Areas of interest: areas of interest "Wangjing Communication Building, Chaoyang District, Beijing"
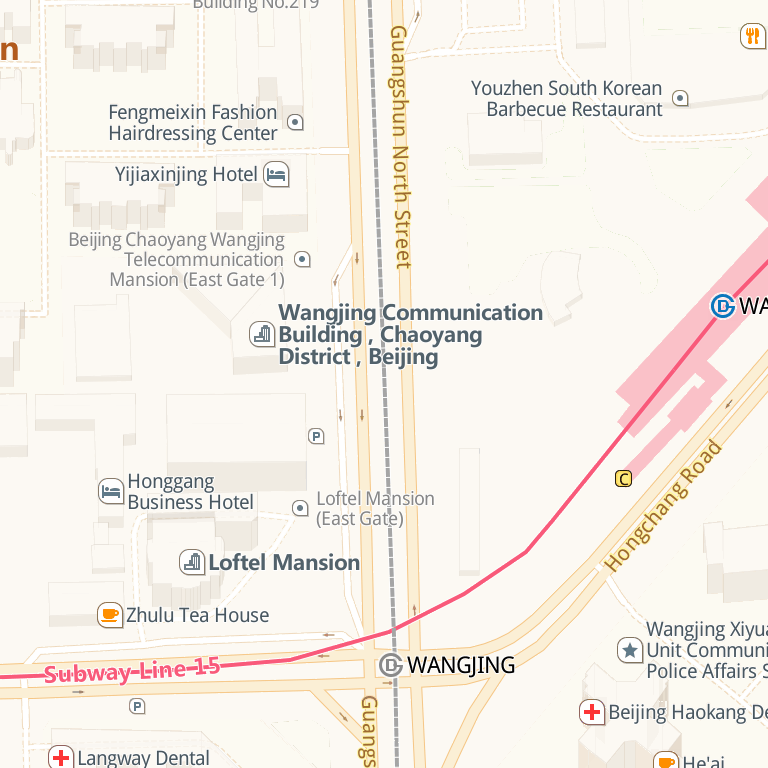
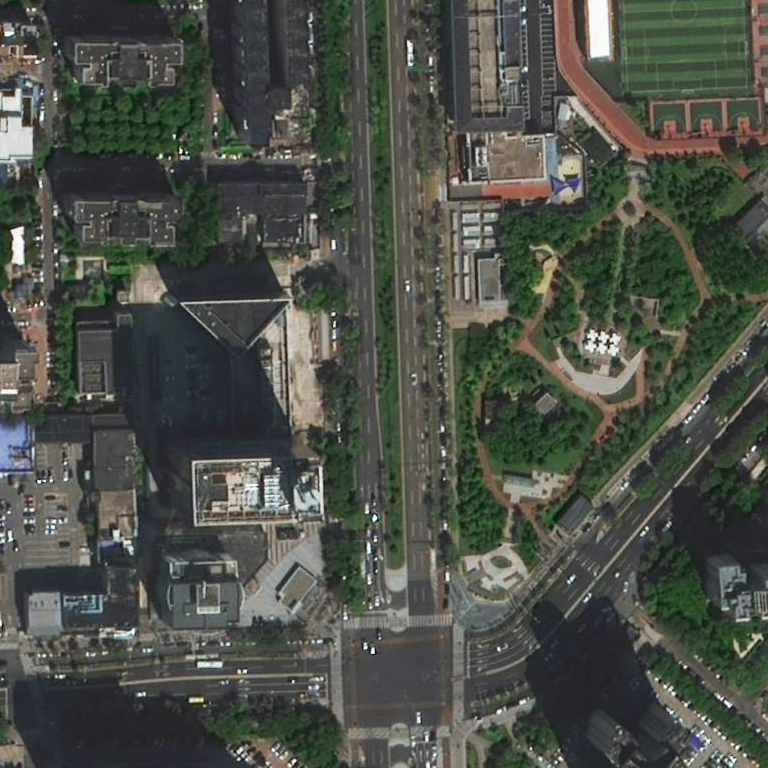